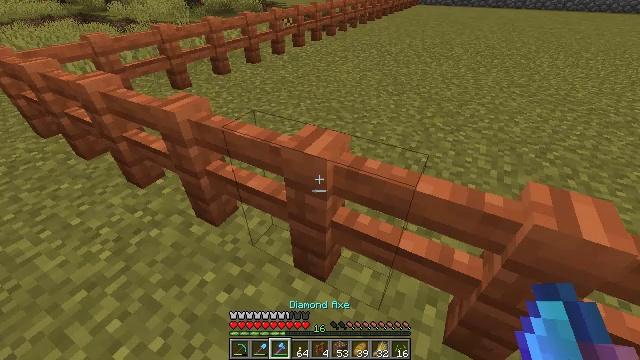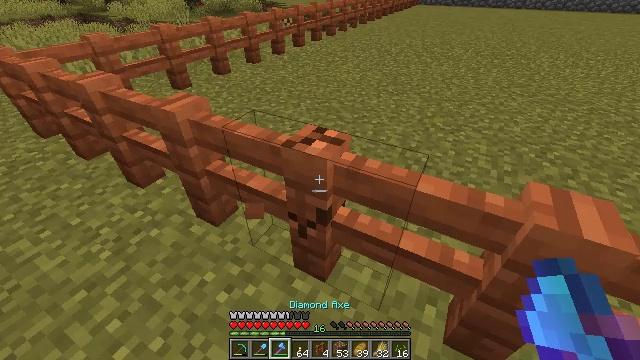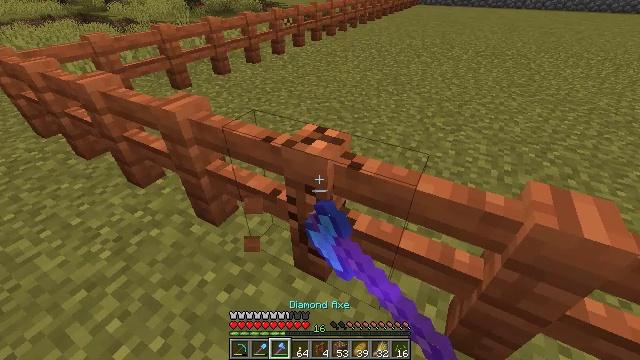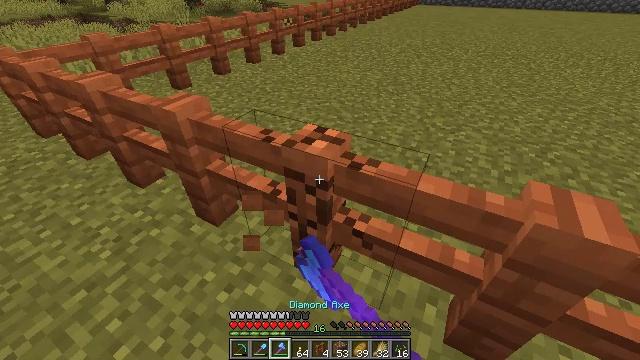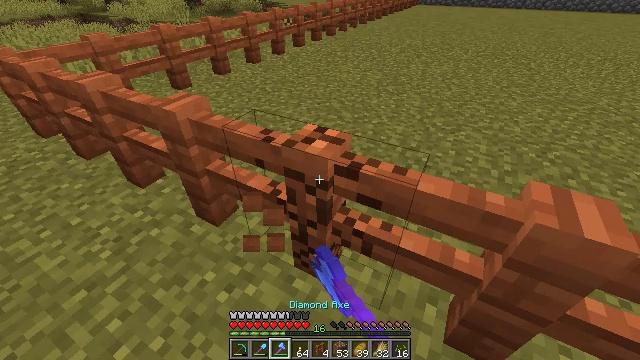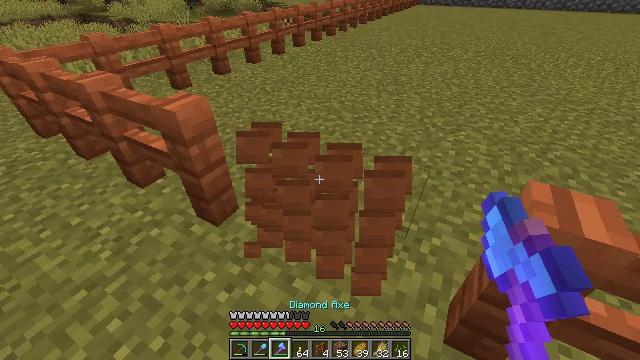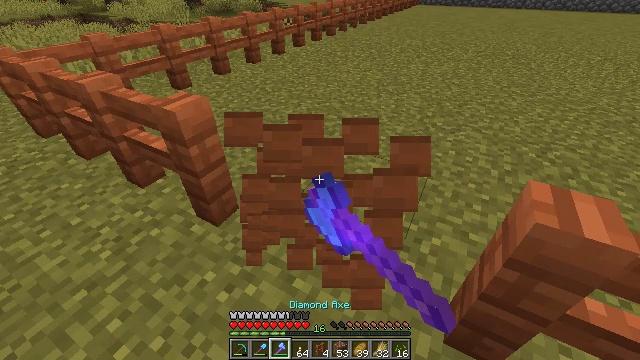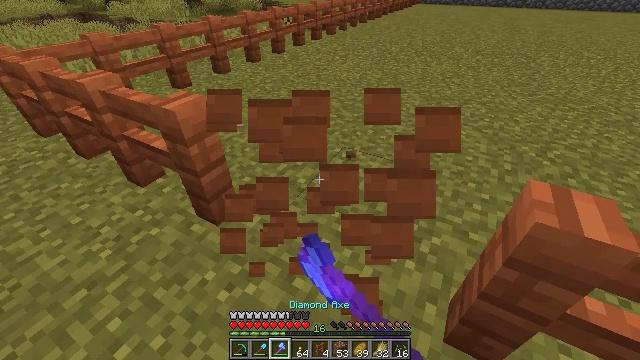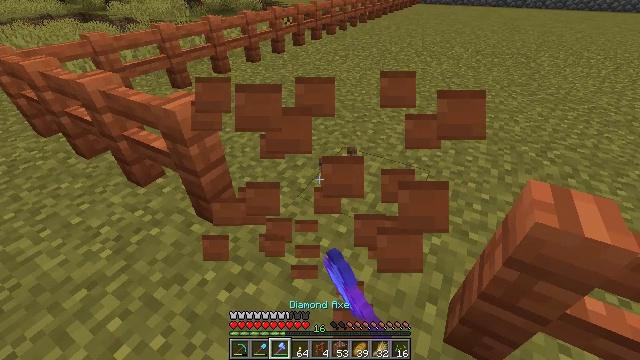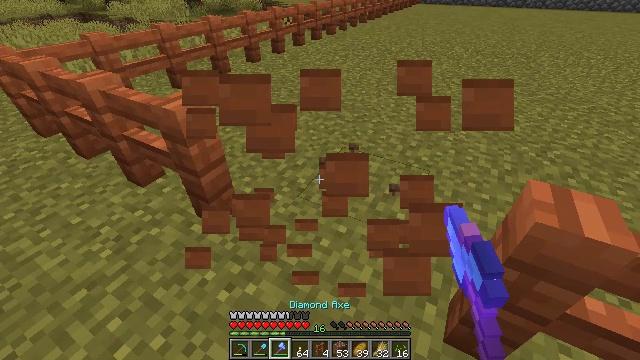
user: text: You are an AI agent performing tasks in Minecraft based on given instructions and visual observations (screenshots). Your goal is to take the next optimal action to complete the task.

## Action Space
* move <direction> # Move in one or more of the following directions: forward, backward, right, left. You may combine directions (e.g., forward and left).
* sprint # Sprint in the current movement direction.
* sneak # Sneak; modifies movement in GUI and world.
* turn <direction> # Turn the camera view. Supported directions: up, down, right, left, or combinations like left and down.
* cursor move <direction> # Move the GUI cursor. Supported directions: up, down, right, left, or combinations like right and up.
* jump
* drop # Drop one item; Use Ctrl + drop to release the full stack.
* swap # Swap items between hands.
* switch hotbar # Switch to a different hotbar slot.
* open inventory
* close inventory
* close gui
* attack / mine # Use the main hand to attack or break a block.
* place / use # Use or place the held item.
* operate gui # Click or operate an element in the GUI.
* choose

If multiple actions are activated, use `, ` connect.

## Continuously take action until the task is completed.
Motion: motion action
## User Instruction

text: Break the acacia fence to collect it.
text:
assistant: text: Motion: attack / mine
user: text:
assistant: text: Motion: attack / mine
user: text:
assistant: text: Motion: attack / mine
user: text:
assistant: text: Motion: attack / mine
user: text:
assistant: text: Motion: attack / mine
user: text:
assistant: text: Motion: attack / mine
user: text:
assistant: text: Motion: attack / mine
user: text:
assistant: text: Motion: attack / mine
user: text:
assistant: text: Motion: attack / mine
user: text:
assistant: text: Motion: attack / mine